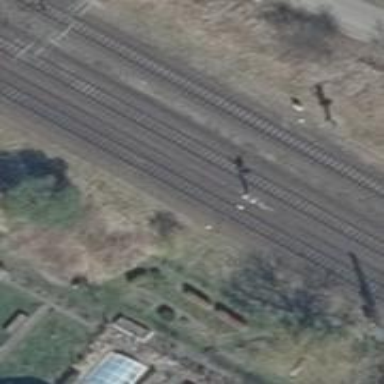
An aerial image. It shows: Railway signal.